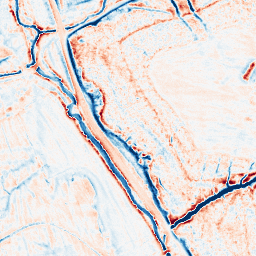
Category: edge_preserving
Decomposition family: anisotropic_diffusion
Decomposition parameters: iterations: 20
kappa: 100
gamma: 0.2
Upsampling method: quadratic
Upsampling parameters: scale: 4
Upsampling scale: 4